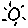
Label: sun